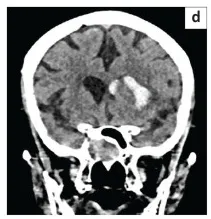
(d) Herniated brain tissue within the sphenoid.
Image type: radiology (ct)